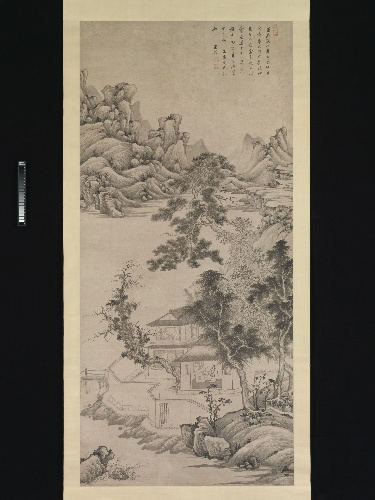
Title: 清   王鑑   倣巨然《溪山高士圖》   軸|Lofty Scholar among Streams and Mountains, in the manner of Juran
Artist: Wang Jian
Artist bio: Chinese, 1609–1677/88
Date: late 17th century
Object type: Hanging scroll
Classification: Paintings
Medium: Hanging scroll; ink on paper
Culture: China
Period: Qing dynasty (1644–1911)
Dimensions: Image: 72 x 33 in. (182.9 x 83.8 cm)
Overall with mounting: 107 1/2 x 38 1/4 in. (273.1 x 97.2 cm)
Overall with knobs: 107 1/2 x 42 1/2 in. (273.1 x 108 cm)
Department: Asian Art
Credit line: Gift of Douglas Dillon, 1991
Accession year: 1991
Repository: Metropolitan Museum of Art, New York, NY
Tags: Mountains|Landscapes|Pavilions